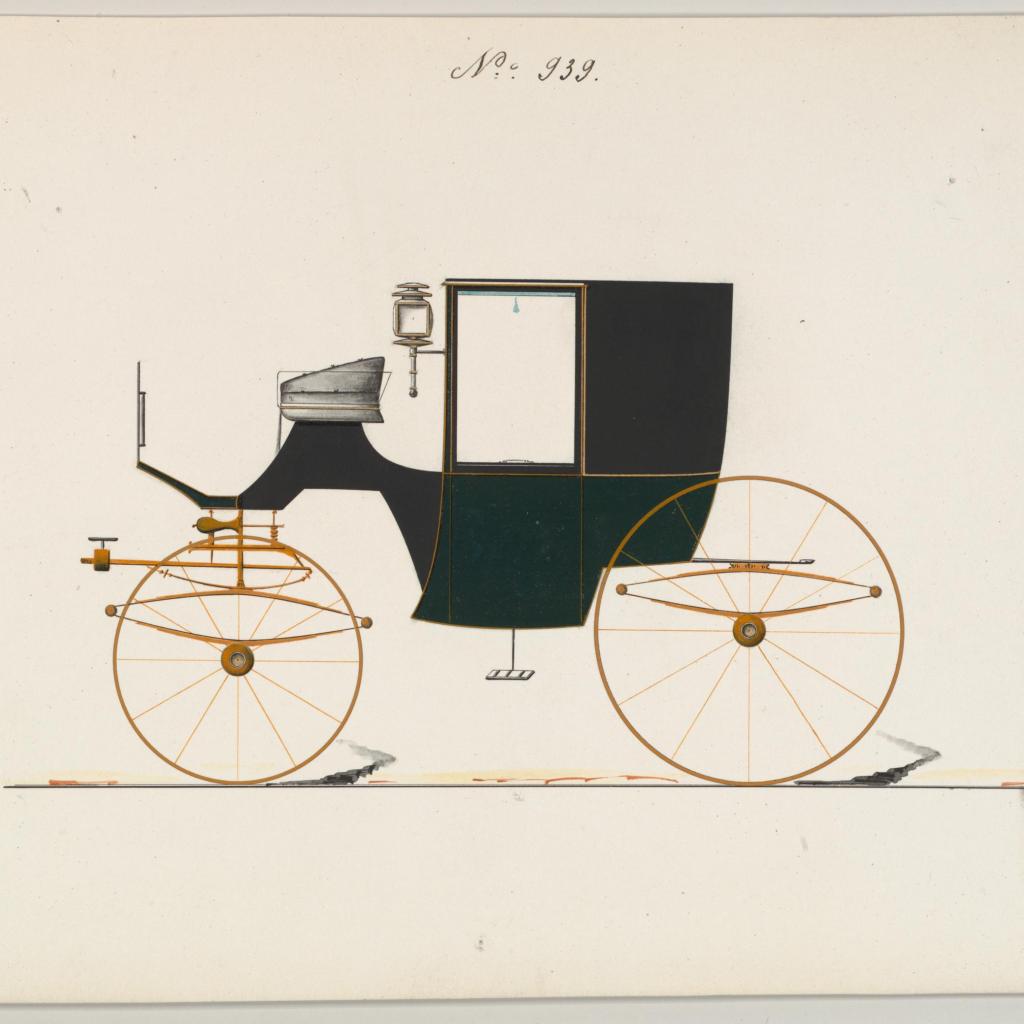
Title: Design for Brougham, no. 939
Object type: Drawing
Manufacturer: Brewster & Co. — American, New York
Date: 1850–70
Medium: Pen and black ink, watercolor and gouache with gum arabic
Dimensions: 6 x 9 in. (15.2 x 22.9 cm)
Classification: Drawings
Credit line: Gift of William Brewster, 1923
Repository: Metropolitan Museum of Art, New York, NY